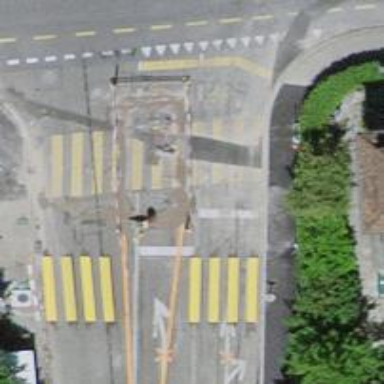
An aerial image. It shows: Road crossing with traffic signals.